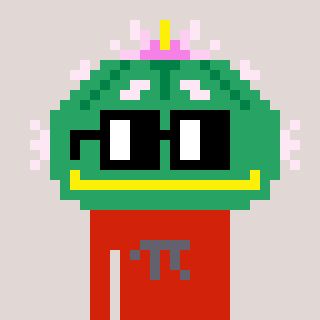
a pixel art character with square black glasses, a peyote-shaped head and a red-colored body on a warm background